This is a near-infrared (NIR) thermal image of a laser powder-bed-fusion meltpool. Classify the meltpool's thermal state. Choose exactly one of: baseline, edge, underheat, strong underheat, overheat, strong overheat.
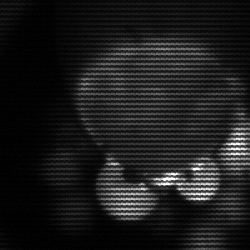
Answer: edge